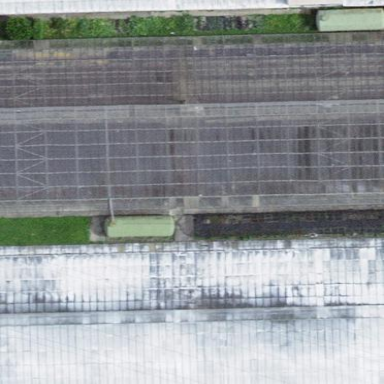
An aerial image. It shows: Greenhouse.